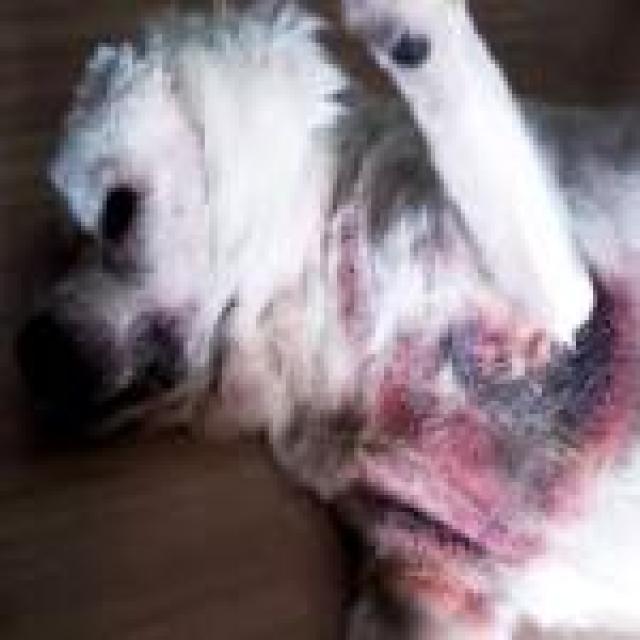
Canine fungal skin infection — characterized by alopecia, scaling, crusting, and circular lesions. Common agents include Malassezia and Candida species.